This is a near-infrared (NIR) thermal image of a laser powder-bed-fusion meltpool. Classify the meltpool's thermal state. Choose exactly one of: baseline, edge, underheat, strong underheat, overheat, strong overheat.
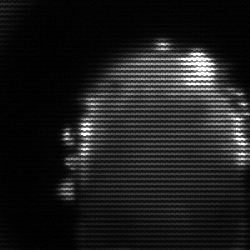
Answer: baseline